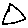
Label: triangle